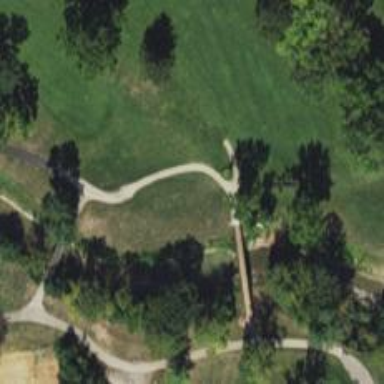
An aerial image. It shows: Path for both roads and golfers.